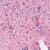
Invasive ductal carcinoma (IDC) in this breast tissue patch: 0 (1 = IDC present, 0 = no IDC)